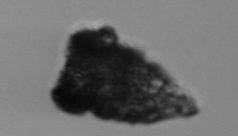
Label: Tintinnopsis